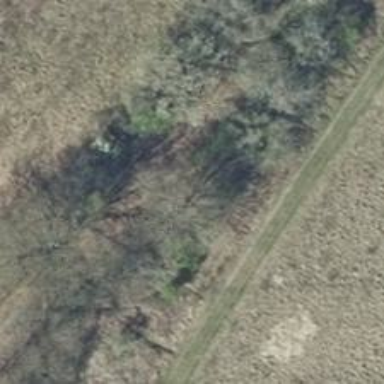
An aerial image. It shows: Row of deciduous broadleaved trees.